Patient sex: M
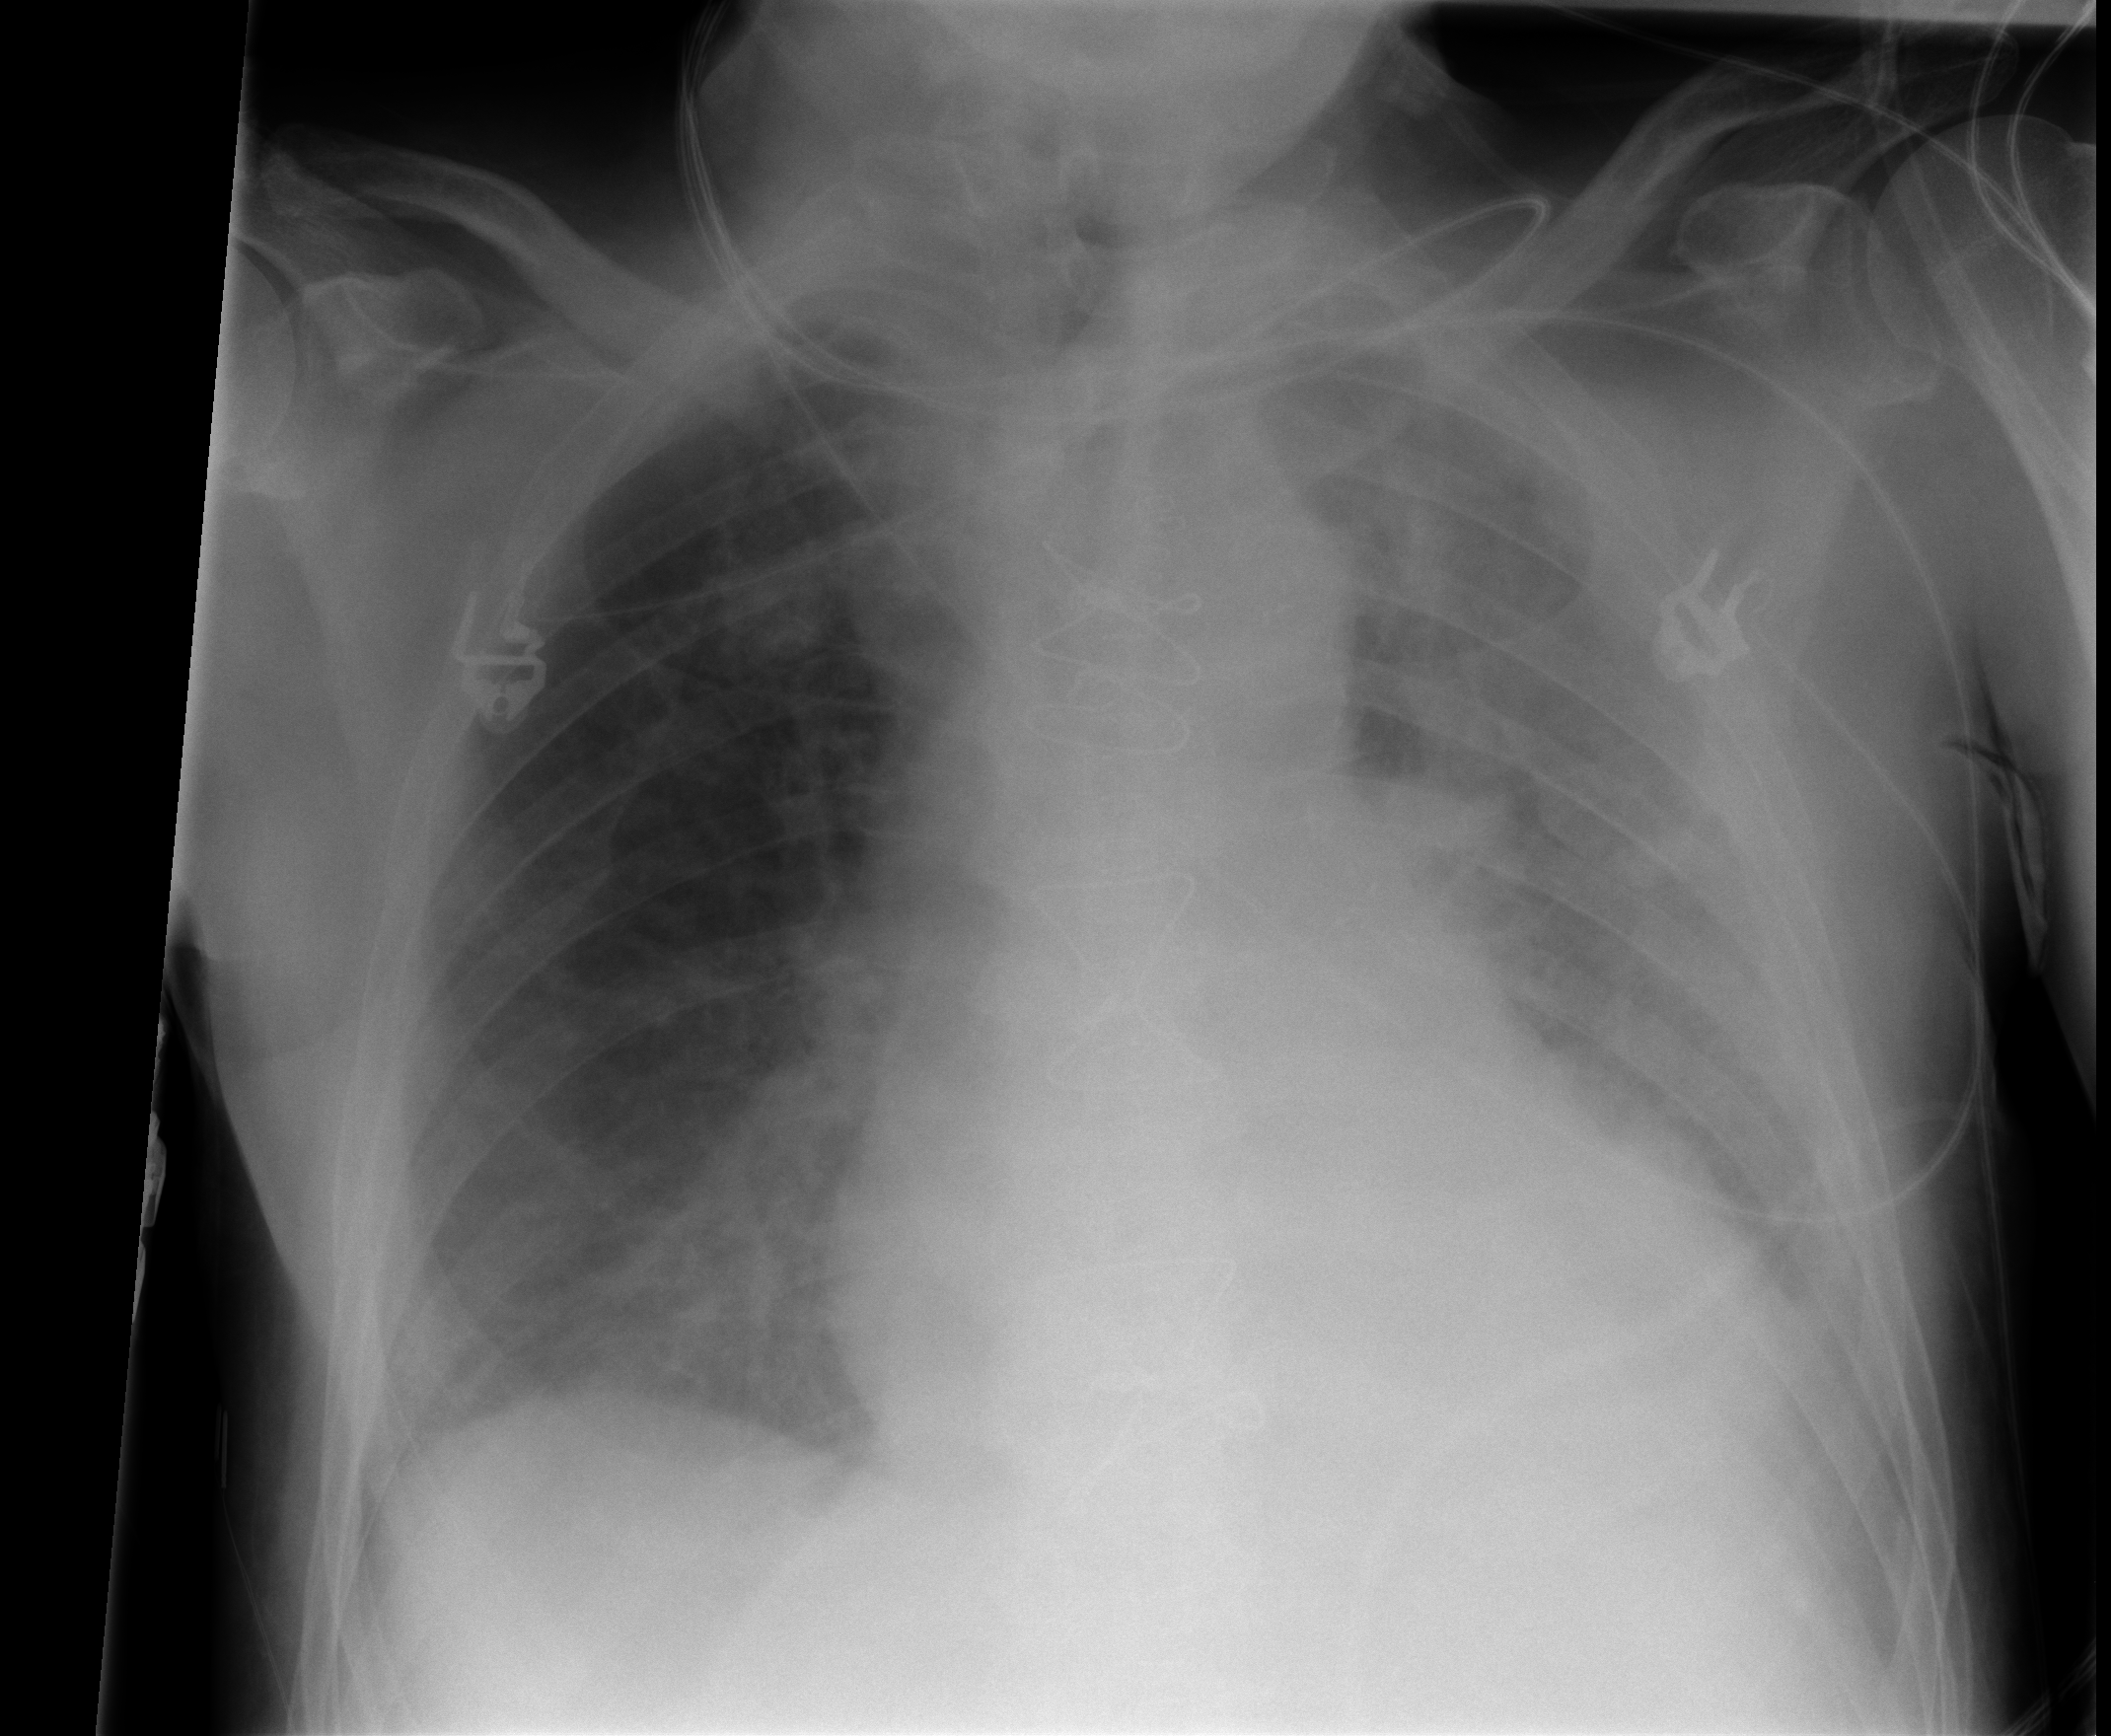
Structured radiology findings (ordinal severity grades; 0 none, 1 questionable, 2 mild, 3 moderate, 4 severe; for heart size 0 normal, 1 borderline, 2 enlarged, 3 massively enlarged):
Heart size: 2
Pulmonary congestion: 2
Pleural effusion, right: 2
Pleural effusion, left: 3
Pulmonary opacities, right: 0
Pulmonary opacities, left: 1
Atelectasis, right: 2
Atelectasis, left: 2